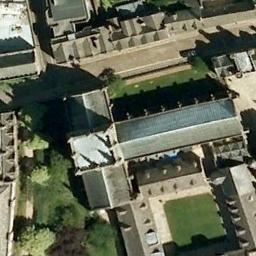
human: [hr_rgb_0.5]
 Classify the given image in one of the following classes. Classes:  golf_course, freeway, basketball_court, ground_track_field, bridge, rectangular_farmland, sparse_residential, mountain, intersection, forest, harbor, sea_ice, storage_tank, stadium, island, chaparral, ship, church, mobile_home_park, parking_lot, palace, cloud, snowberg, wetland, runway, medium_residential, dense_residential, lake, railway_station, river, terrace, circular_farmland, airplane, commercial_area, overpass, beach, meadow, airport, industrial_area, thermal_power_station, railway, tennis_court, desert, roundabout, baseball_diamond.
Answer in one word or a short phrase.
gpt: church